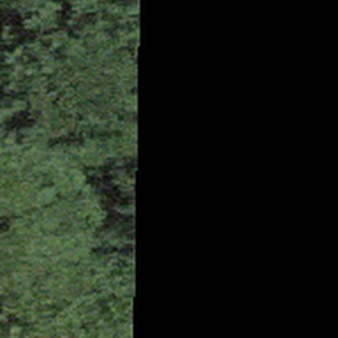
Label: other